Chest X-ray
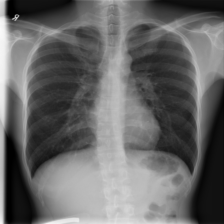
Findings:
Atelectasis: negative
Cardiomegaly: negative
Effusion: negative
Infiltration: negative
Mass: negative
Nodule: negative
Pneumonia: negative
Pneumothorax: negative
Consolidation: negative
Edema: negative
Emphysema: negative
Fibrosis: negative
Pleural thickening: negative
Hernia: negative